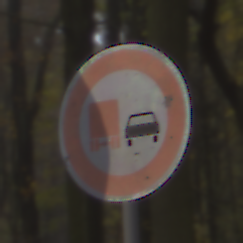
Verkehrszeichen: UeberholverbotKraftfahrzeuge
Umgebung: Outdoor, Nature
Tageszeit: MorningAfternoon
Wetter: Overcast
Licht: Natural
Jahreszeit: Autumn
Kontrast: LowContrast